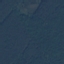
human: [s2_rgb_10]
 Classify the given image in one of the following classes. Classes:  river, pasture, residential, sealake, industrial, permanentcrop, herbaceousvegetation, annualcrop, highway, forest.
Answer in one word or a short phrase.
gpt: Forest